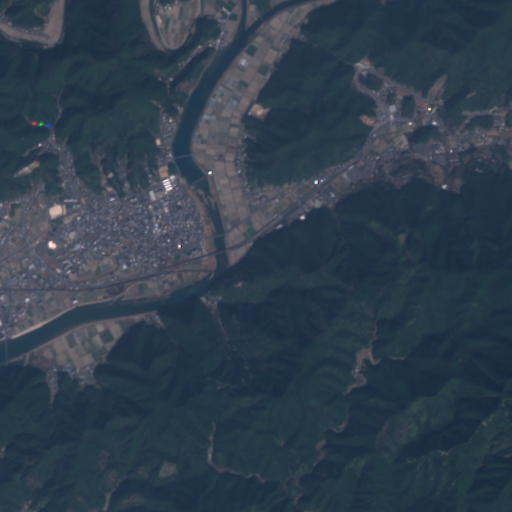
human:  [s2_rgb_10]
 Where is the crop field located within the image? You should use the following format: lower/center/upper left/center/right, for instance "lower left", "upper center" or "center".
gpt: The crop field is located in the lower left of the image.
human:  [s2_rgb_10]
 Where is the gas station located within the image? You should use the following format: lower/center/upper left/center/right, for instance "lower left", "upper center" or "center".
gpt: The gas station is located in the center left of the image.
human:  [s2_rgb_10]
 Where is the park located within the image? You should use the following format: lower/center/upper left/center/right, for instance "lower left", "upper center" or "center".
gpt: The park is located in the center left of the image.
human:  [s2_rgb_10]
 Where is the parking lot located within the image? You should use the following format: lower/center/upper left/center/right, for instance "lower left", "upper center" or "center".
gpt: The parking lot is located in the center left of the image.
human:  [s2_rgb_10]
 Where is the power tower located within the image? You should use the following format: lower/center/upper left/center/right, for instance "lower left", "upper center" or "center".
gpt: The power tower is located in the upper of the image.
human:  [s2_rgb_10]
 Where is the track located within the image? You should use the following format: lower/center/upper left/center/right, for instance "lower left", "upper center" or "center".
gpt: There is no track in the image.